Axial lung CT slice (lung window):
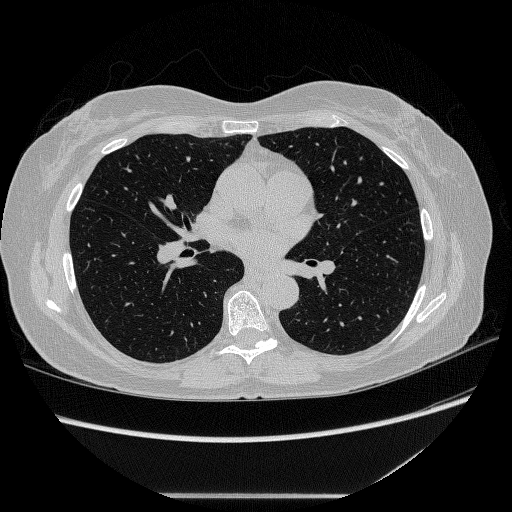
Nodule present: no